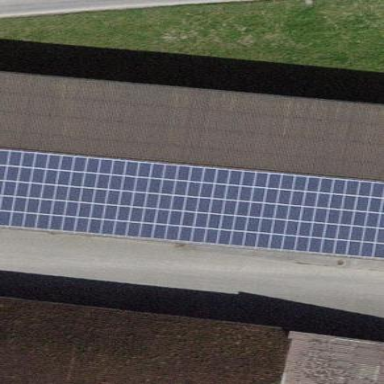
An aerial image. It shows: Solar power generator with photovoltaic panels.